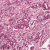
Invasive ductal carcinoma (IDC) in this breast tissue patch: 1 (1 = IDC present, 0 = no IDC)